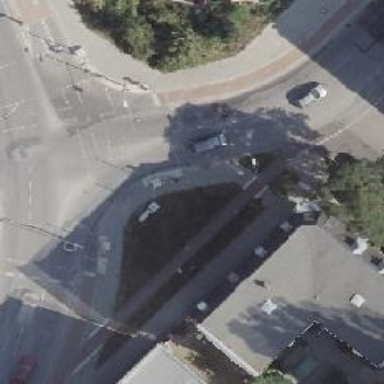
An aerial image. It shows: Road crossing with traffic signals.